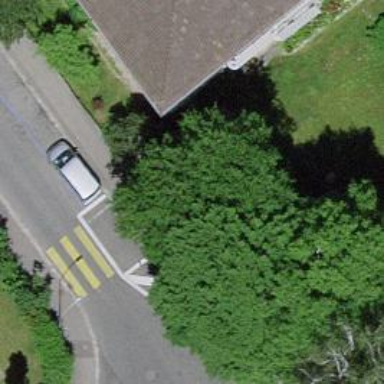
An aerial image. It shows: Kerb barrier.